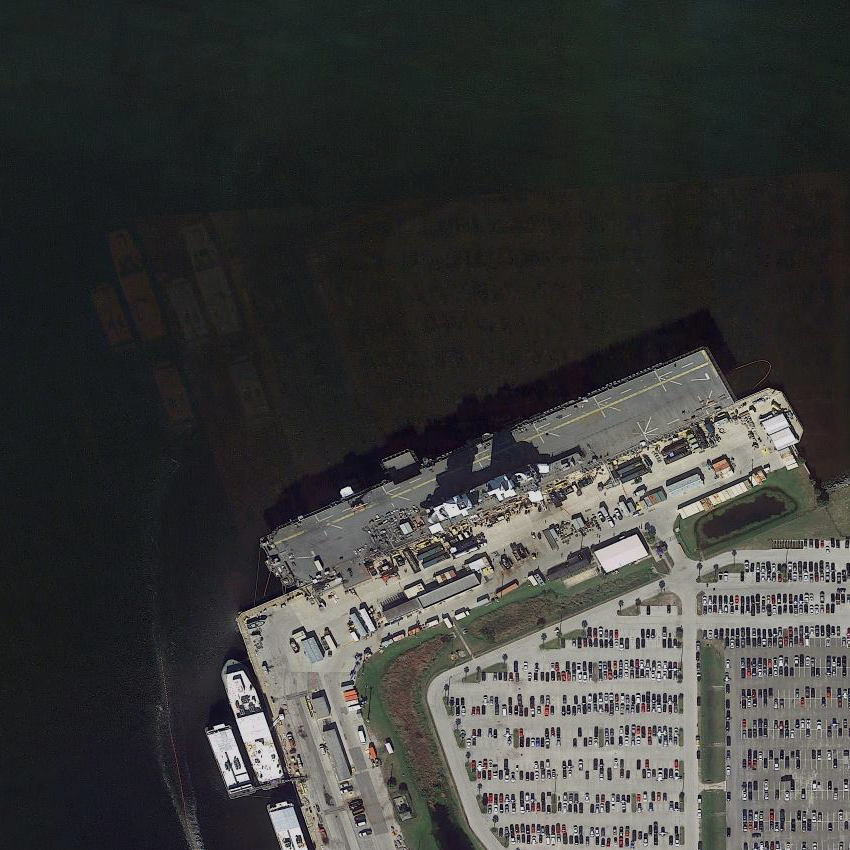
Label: assault